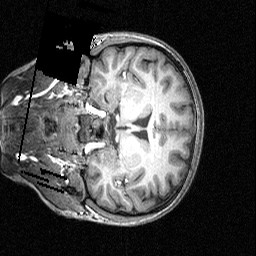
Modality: T1w
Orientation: coronal
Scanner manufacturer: siemens
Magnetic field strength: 3 T
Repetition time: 1.54 s
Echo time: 0.00304 s